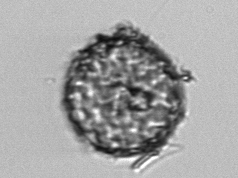
Label: Thalassiosira_TAG_external_detritus